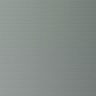
Metastatic tissue present: no